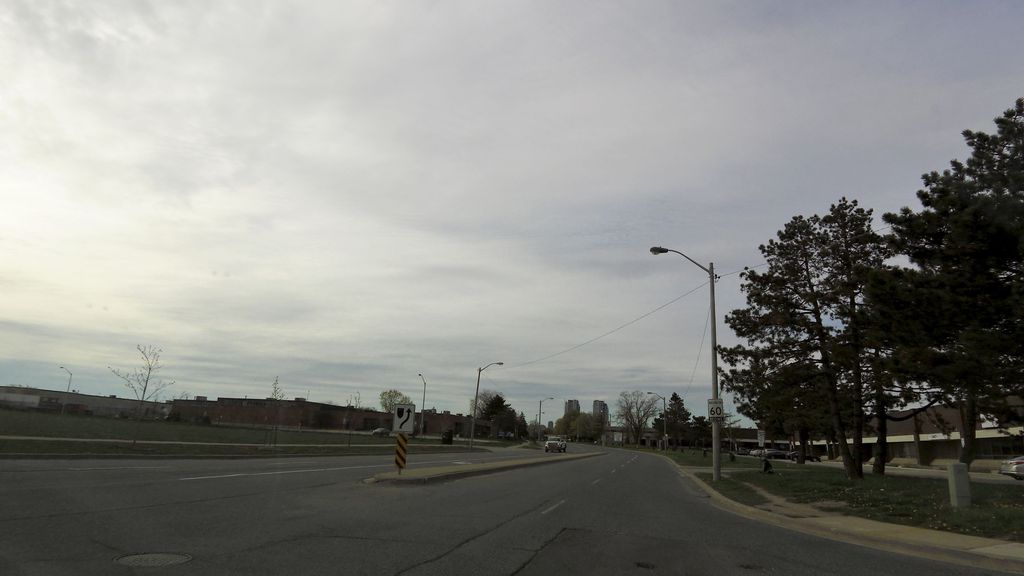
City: toronto